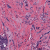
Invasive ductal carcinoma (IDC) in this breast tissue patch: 1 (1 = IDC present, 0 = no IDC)